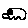
Label: car